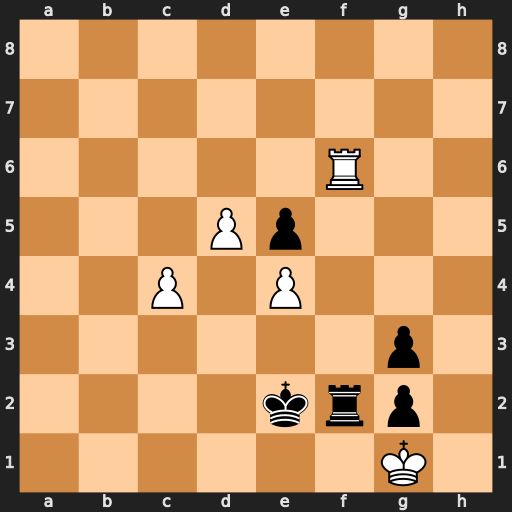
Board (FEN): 8/8/5R2/3Pp3/2P1P3/6p1/4krp1/6K1
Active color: w
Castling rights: -
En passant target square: -
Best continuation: Rf5 Ke3 d6 Rd2 c5 Kxe4 Rf8 Rd1+ Kxg2